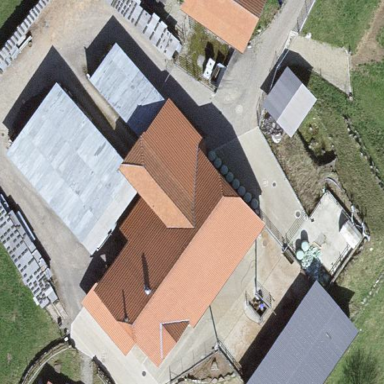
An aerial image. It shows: Farmyard area.